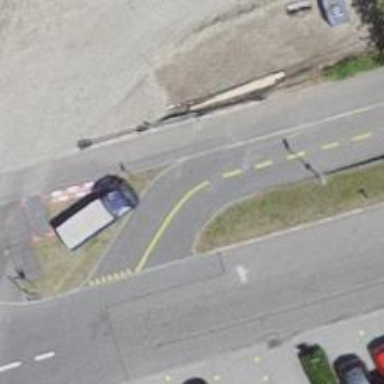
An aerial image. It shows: Cycleway.